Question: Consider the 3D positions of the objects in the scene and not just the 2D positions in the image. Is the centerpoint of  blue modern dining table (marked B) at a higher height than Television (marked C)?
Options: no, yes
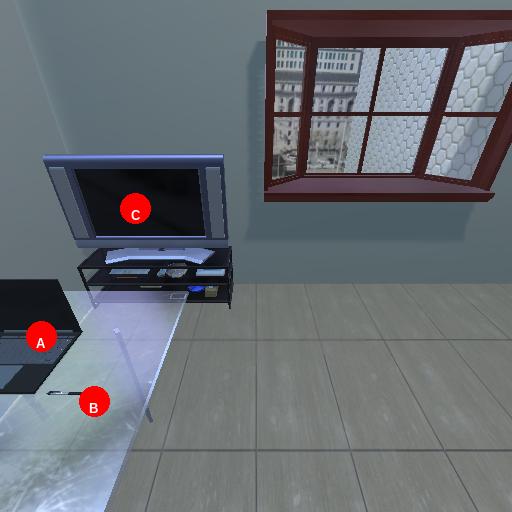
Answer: no